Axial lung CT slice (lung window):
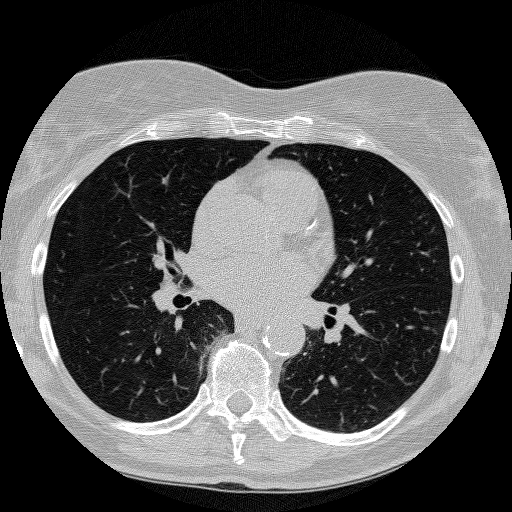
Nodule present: no